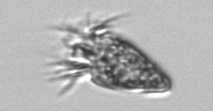
Label: Strombidium_tintinnodes